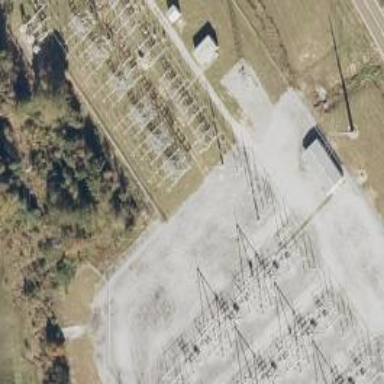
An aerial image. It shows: Switch for power supply.